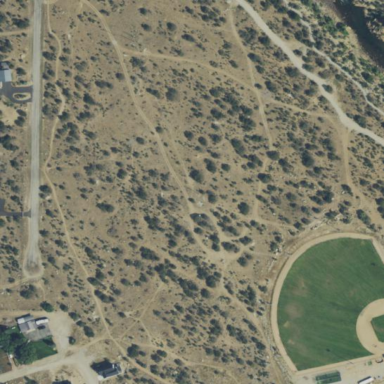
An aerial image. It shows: Recreation ground designated for disc golf.